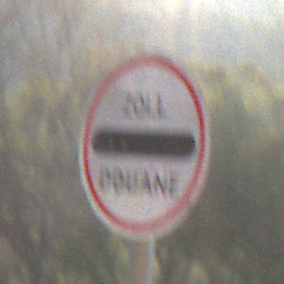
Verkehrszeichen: Zollstelle
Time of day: SunriseSunset
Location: Outdoor (Nature)
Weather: Clear
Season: NotSpecified
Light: Natural